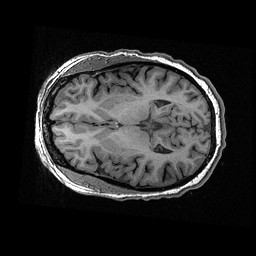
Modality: T1w
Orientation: axial
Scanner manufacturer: ge
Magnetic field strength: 3 T
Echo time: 0.00318 s